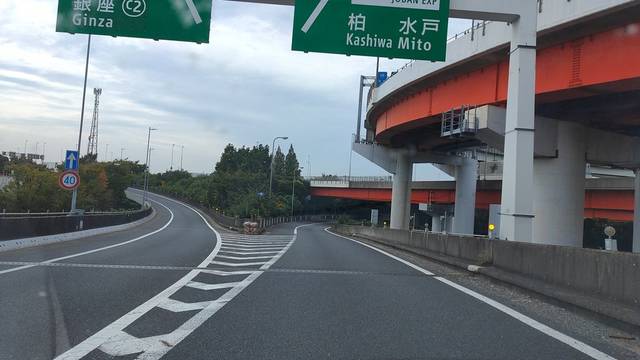
Region: Japan
Coordinates: 35.835, 139.86